Aerial crown-view tile of a tropical tree (Barro Colorado Island, Panama), acquired 20240611:
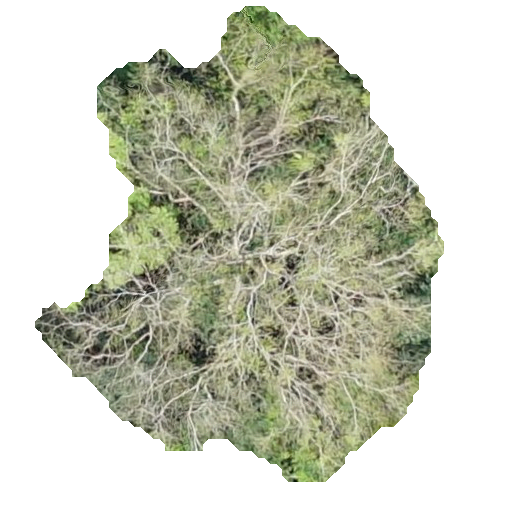
Species: Luehea seemannii
GBIF accepted scientific name: Luehea seemannii
Crown area: 194.249 m²